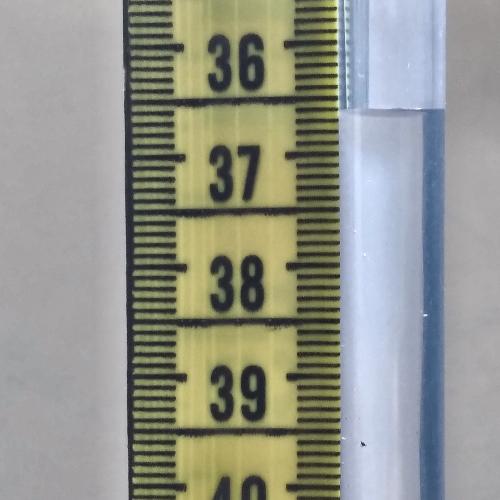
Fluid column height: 36.6 cm